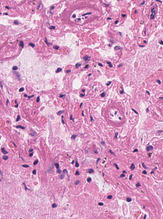
Tumor epithelial tissue: no
Tumor-associated stroma tissue: no
Normal tissue: yes